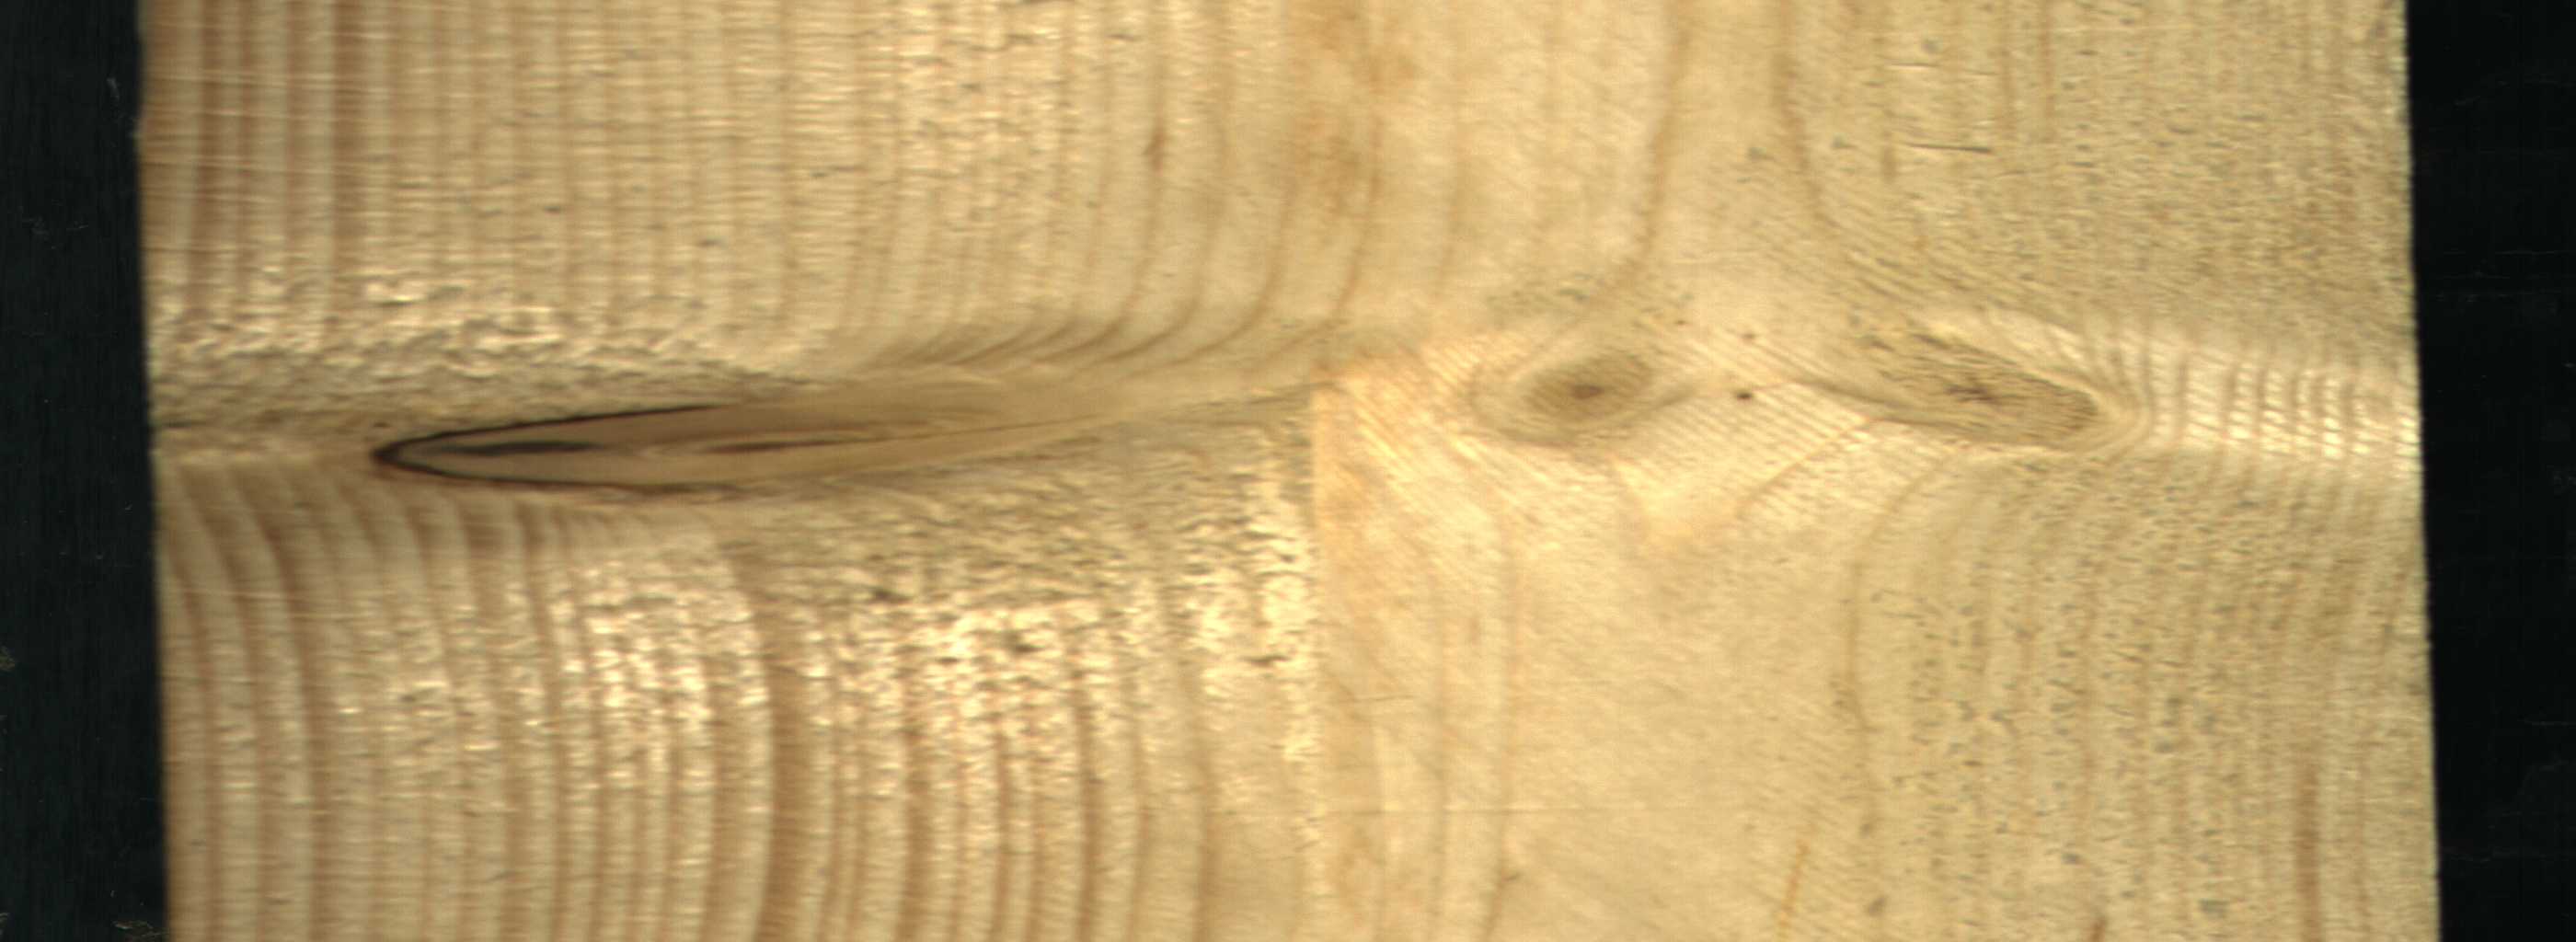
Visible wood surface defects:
Dead_Knot
Live_Knot
Live_Knot